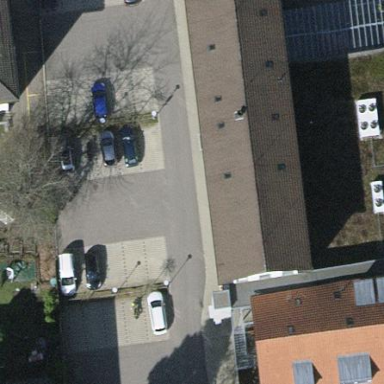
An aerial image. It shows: Sports centre building.